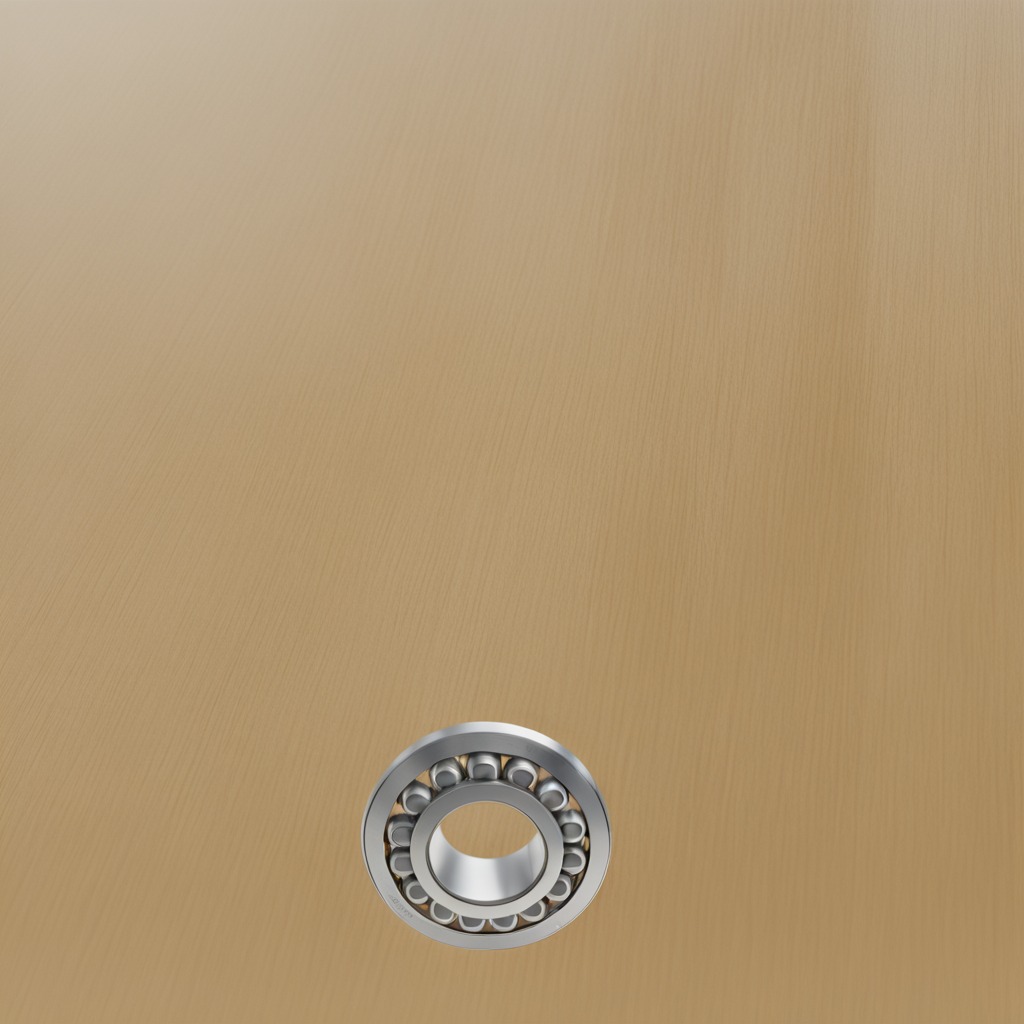
A metal ball bearing lies on the plywood surface.